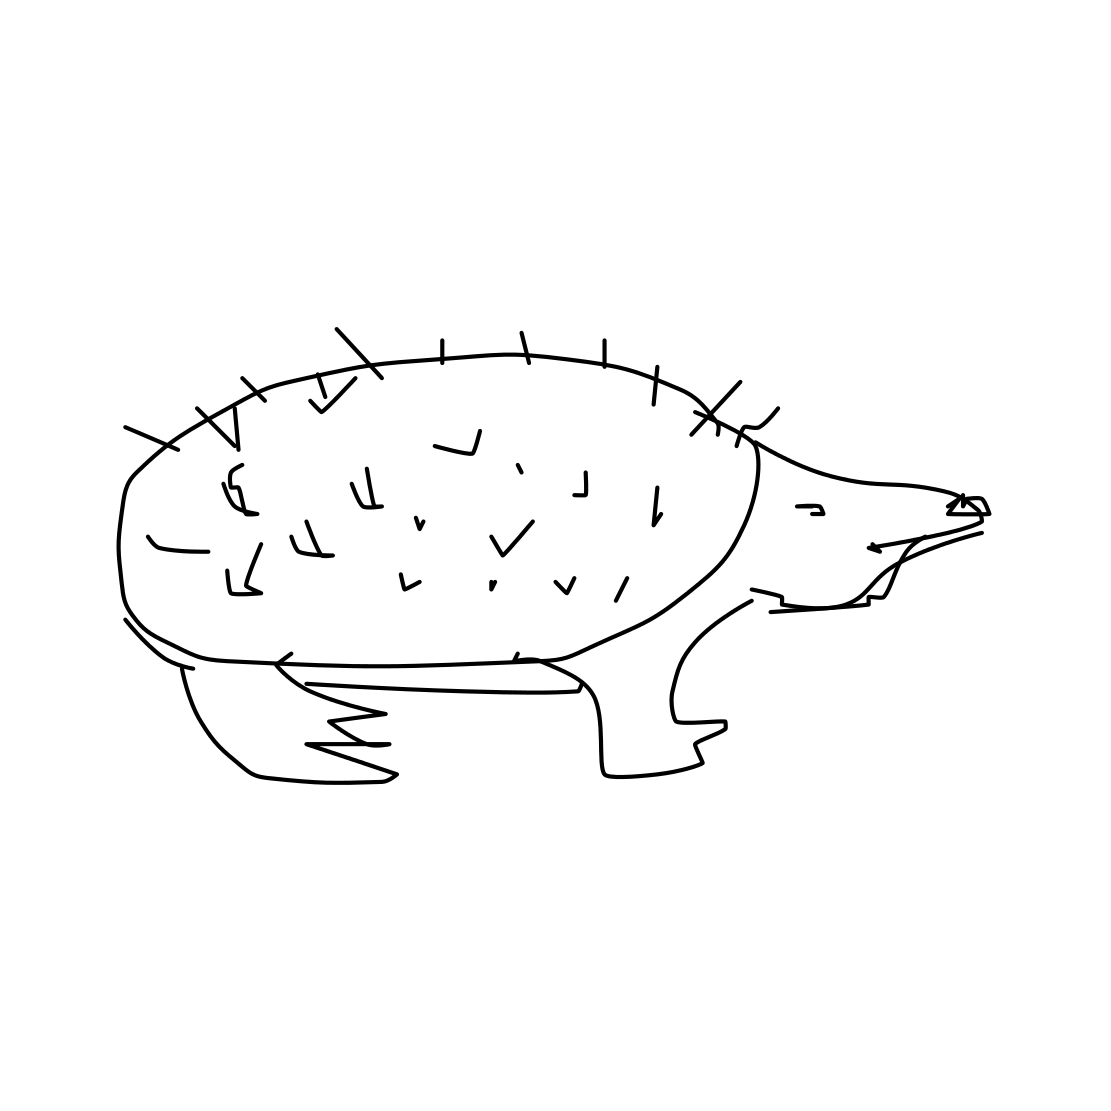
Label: hedgehog